Question: I have a Plone 2.5 site that when upgraded to Plone 4.1rc3 (or 4.0.x) appears to have a broken Members dir (even if I upgrade to 3.3.x first).
During the course of the upgrade, I get this:
'''
2011-06-23 13:44:39 ERROR plone.app.upgrade Upgrade aborted. Error:
Traceback (most recent call last):
File "/Users/aclark/Downloads/eggs-directory/Products.CMFPlone-4.1rc3-py2.6.egg/Products/CMFPlone/MigrationTool.py", line 175, in upgrade
step['step'].doStep(setup)
File "/Users/aclark/Downloads/eggs-directory/Products.GenericSetup-1.6.3-py2.6.egg/Products/GenericSetup/upgrade.py", line 142, in doStep
self.handler(tool)
File "/Users/aclark/Downloads/eggs-directory/plone.app.upgrade-1.1rc3-py2.6.egg/plone/app/upgrade/v40/alphas.py", line 478, in updateLargeFolderType
update(brain)
File "/Users/aclark/Downloads/eggs-directory/plone.app.upgrade-1.1rc3-py2.6.egg/plone/app/upgrade/v40/alphas.py", line 472, in update
obj._setPortalTypeName('Folder')
AttributeError: _setPortalTypeName
> /Users/aclark/Downloads/eggs-directory/plone.app.upgrade-1.1rc3-py2.6.egg/plone/app/upgrade/v40/alphas.py(472)update()
471 obj = brain.getObject()
--> 472 obj._setPortalTypeName('Folder')
473 reindex(obj, idxs=['portal_type', 'Type', 'object_provides'])
ipdb> obj
<persistent broken Products.CMFPlone.LargePloneFolder.LargePloneFolder instance 'W'>
'''
Why is this happening? Shouldn't this already by handled by the LargePloneFolder deprecation code? I've never seen this before. I know that at some point there was a code reorganization, with regard to the Products.CMPlone and Plone packages (such that one or the other is now a shim), and I'm wondering if that could be causing a problem.
In the ZMI, the members folder looks like this:

What can I do to try and investigate/resolve this issue?
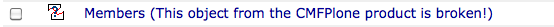
Answer: Your members folder is from the pre-Archetypes days. If I remember correctly the ATContentTypes migrations in early Plone 2.1.x releases did miss large folders at some point.
In Plone 2.5 create a new "Large Plone Folder", make sure it of the correct type (Products.ATContentTypes.content.folder.ATBTreeFolder), move the contents of the Members folder into it, remove the old Members folder and rename the new large folder to Members.
Maybe the ATContentTypes migration code is still there, but I cannot remember anymore at all how to call that. You could also write your own migration code based on Products.contentmigration and run that in the Plone 3.x site.